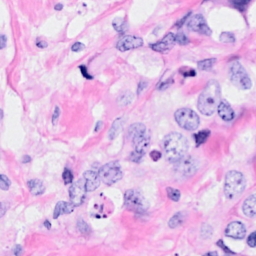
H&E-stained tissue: Breast